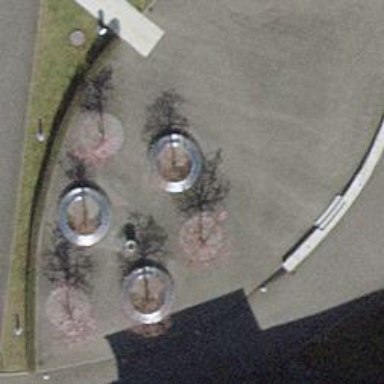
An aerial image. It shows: Bench for seating.